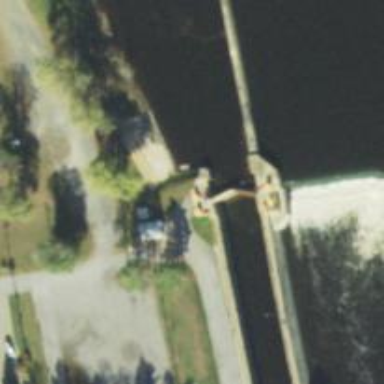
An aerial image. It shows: Lock gate along waterway.